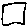
Label: square